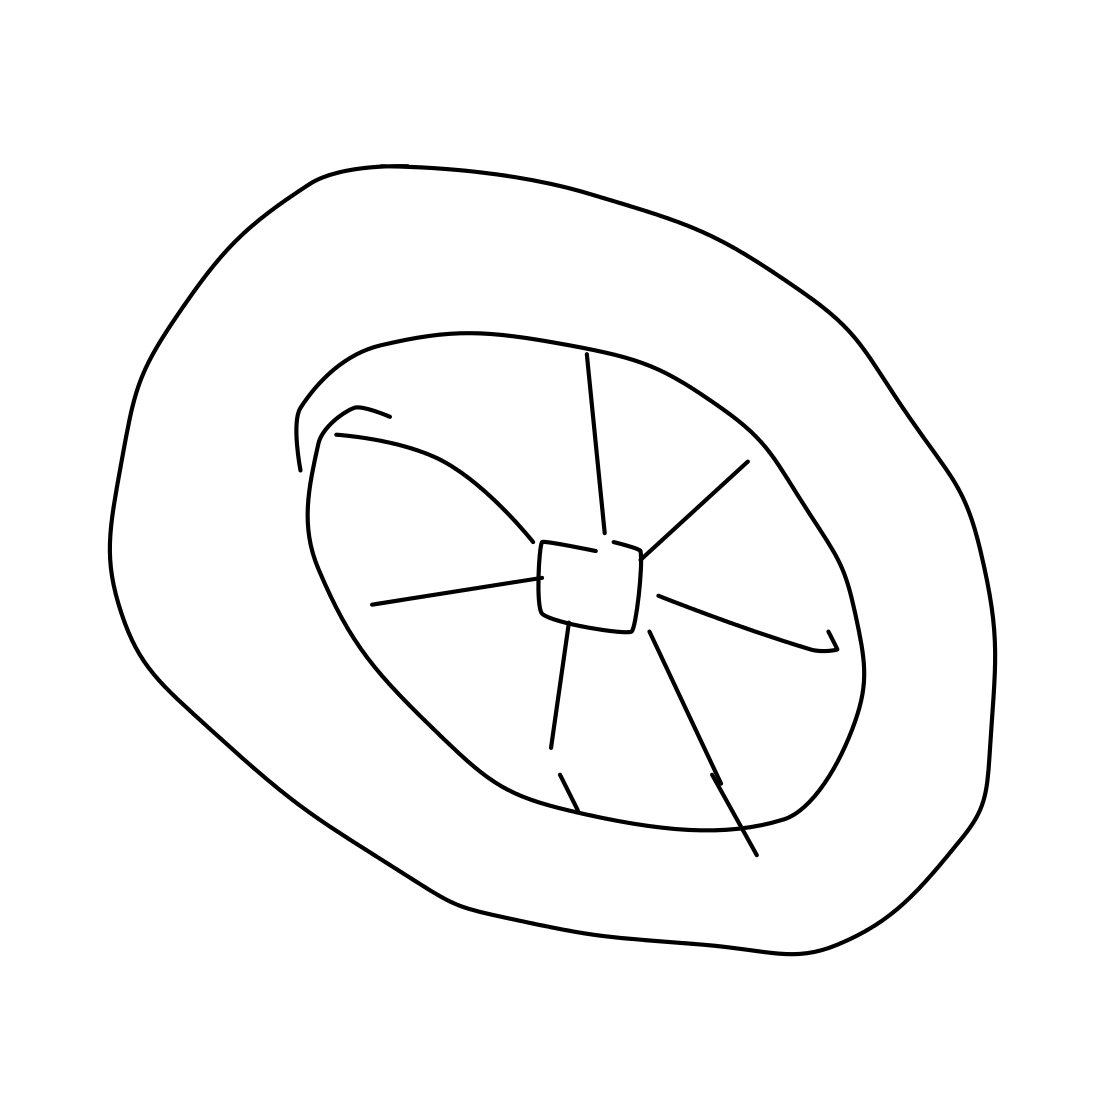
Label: wheel